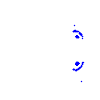
Particle: electron